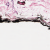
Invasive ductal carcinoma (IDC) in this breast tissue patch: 0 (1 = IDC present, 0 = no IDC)